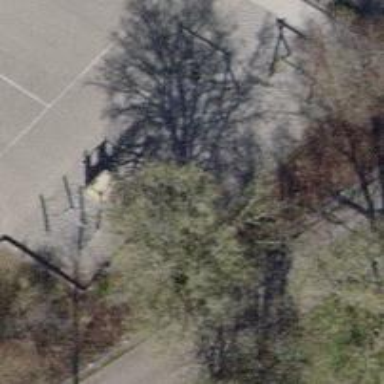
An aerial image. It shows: Playground area for leisure land.